Interaction volume radius: 5 \u00c5
Interaction volume height: 20 \u00c5
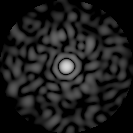
Disorder parameter: 0.8649